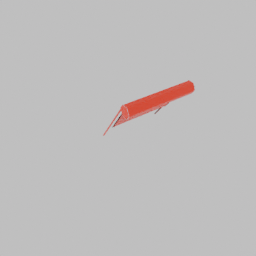
Label: architecture